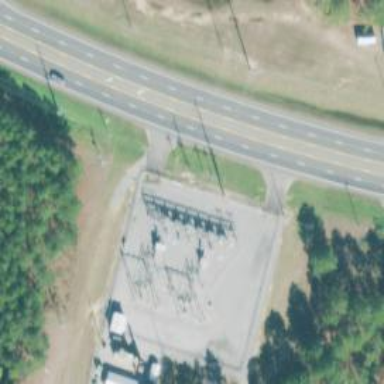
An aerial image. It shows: Power tower.